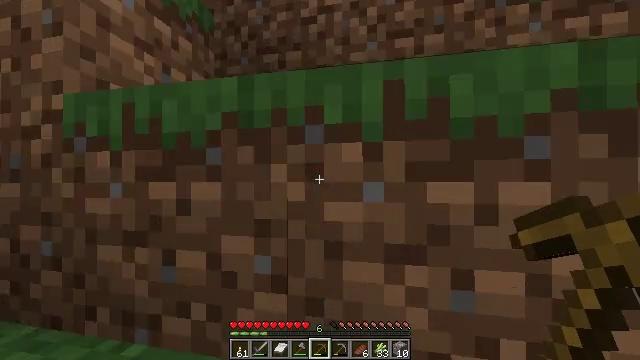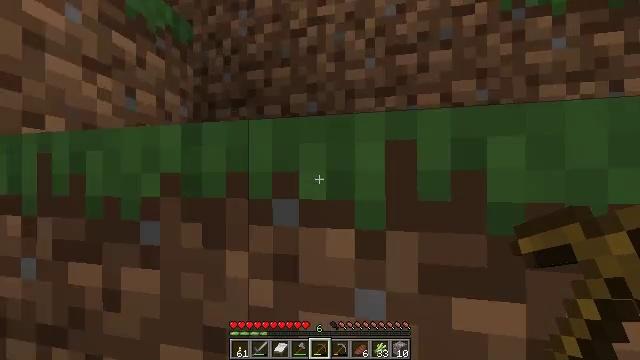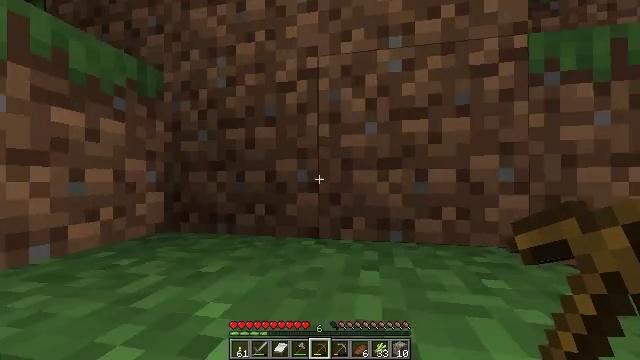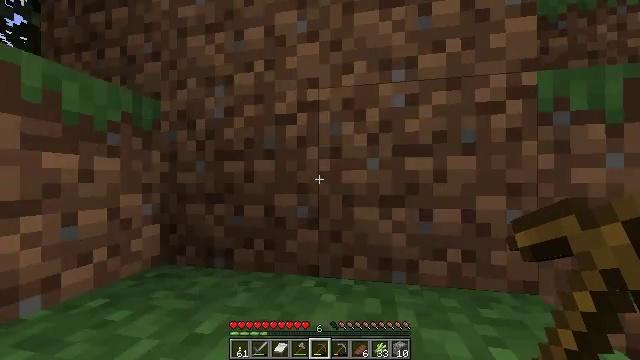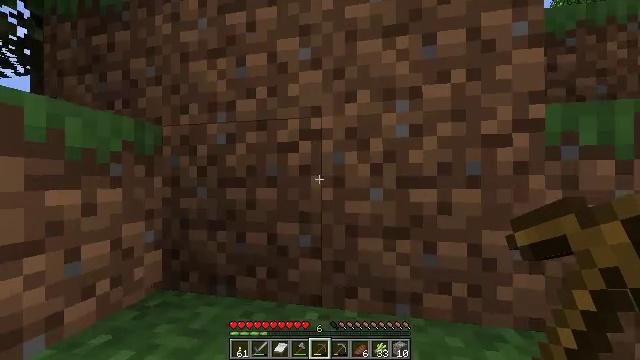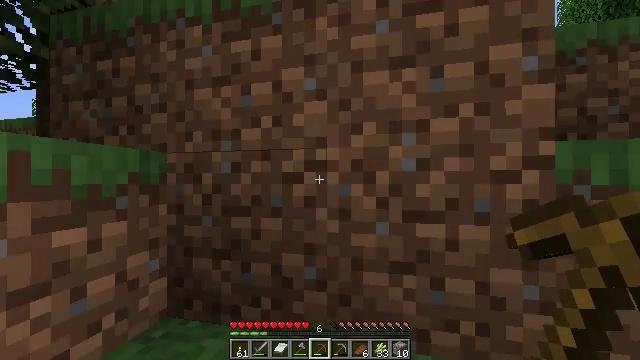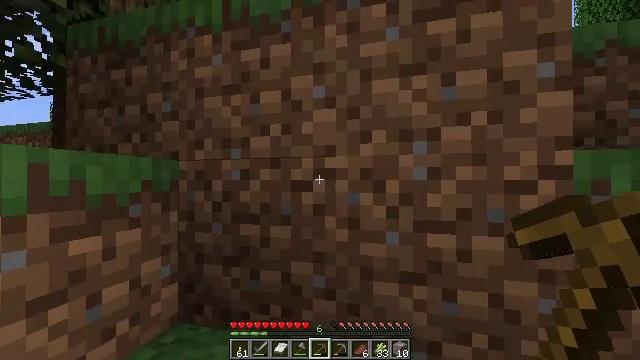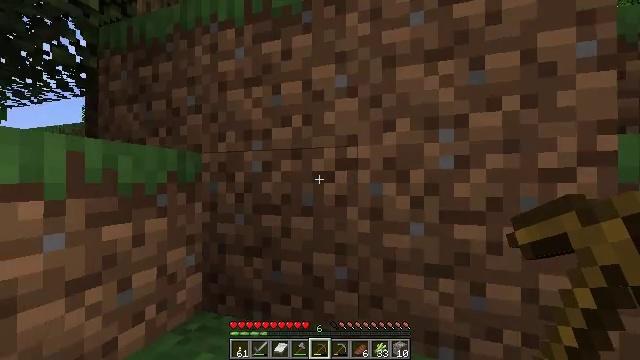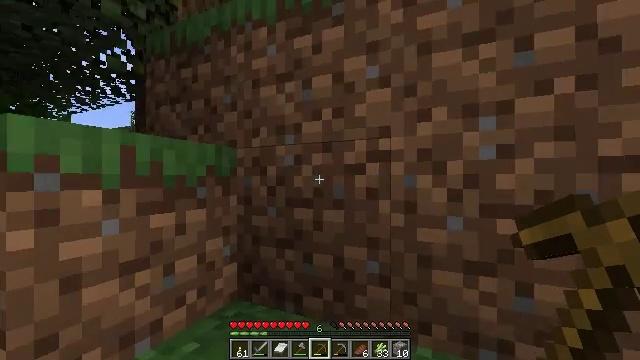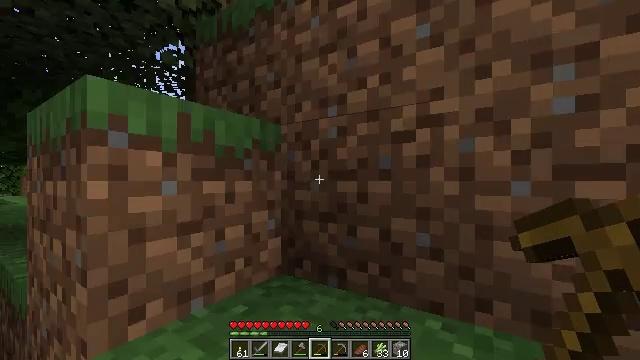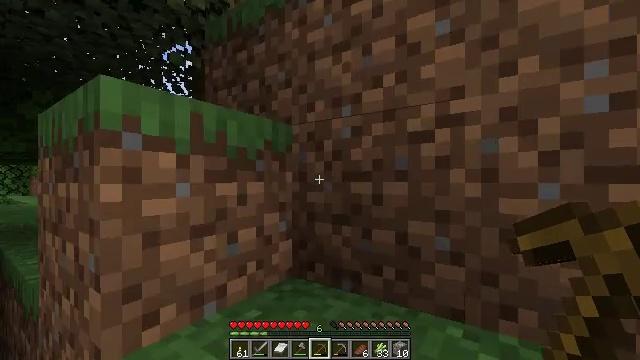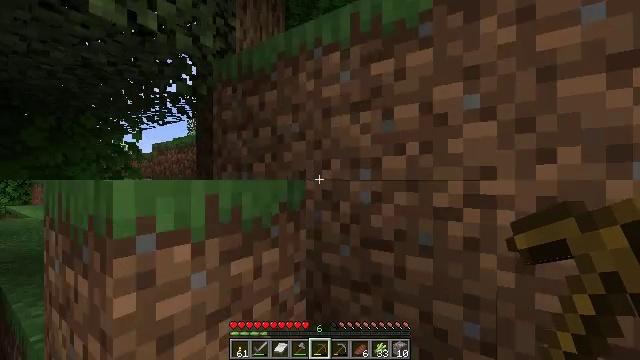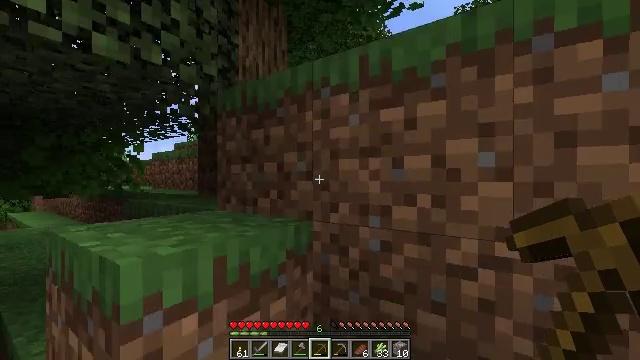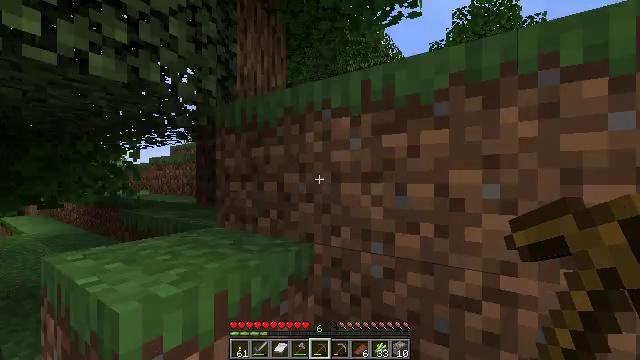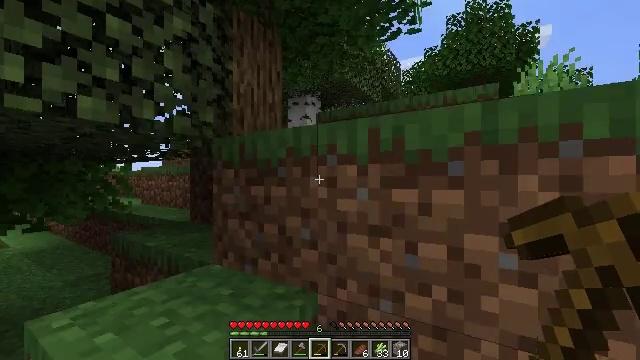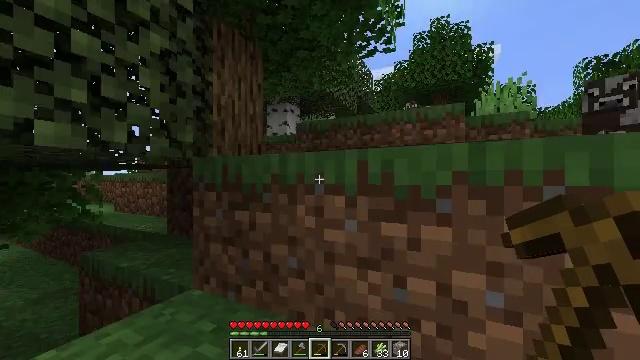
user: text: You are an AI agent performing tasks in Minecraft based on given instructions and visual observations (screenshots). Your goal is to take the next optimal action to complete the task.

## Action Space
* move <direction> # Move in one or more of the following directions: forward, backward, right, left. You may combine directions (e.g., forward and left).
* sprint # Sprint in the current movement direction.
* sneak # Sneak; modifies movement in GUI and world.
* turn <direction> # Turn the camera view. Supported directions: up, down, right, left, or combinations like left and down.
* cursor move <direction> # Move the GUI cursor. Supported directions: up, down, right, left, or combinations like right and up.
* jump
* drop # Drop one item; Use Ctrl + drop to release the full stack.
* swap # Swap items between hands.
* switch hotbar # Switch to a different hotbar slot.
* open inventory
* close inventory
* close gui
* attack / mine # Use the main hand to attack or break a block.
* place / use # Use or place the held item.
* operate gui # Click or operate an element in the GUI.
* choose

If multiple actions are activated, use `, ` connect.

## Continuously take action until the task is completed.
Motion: motion action
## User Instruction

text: Collect some oak leaves.
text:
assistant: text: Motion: move forward, sprint, jump
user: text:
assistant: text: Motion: move forward, sprint, jump
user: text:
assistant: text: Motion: move forward, sprint, jump
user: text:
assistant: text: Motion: move forward, sprint, jump
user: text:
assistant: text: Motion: move forward, sprint, jump
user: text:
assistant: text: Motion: move forward, sprint, turn left, jump
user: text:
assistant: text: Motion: move forward, sprint, turn left, jump
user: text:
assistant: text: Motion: move forward, sprint, turn left, jump
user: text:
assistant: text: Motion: move forward, sprint, turn left, jump
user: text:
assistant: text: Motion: move forward, sprint, jump
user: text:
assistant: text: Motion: move forward, sprint, jump
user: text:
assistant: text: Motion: move forward, sprint, jump
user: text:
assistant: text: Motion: move forward, sprint, jump
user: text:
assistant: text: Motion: move forward, sprint, turn right, jump
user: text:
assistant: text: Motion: move forward, sprint, turn right, jump
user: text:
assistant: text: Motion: move forward, sprint, turn right, jump
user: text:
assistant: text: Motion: move forward, sprint, turn right, jump
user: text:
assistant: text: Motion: move forward, sprint, turn right, jump
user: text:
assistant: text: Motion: move forward, sprint, turn right, jump
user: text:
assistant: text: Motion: move forward, sprint, turn right, jump
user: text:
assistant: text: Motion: move forward, sprint, jump
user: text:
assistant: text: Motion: move forward, sprint, turn left, jump
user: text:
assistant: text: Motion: move forward, sprint, turn left, jump
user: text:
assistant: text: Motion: move forward, sprint, turn left, jump
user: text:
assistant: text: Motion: move forward, sprint, turn left, jump
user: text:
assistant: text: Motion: move forward, sprint, turn left, jump
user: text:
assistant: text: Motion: move forward, sprint, turn left and down, jump
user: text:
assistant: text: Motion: move forward, sprint, turn left, jump
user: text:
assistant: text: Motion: move forward, sprint, turn left, jump
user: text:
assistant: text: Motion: move forward, sprint, jump